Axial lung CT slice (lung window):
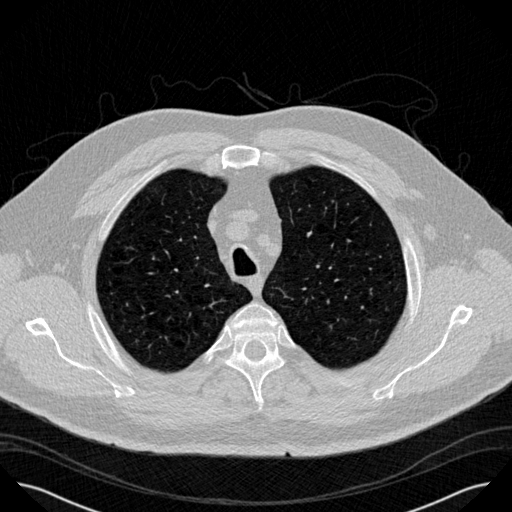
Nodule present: no